Field crop: maize
Growth stage: 2
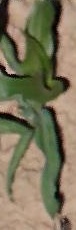
Species: maize